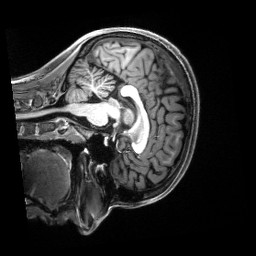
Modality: T1w
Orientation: sagittal
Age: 19
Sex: female
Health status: healthy
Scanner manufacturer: siemens
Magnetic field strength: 3 T
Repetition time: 2.5 s
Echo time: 0.00222 s